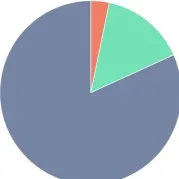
Results of metagenomic next-generation sequencing (mNGS) of bronchoalveolar lavage fluid (BALF) of this patient. (C) A total of 57590 reads were identified as microbial genome sequences. The percentage of Influenza A virus H3N2 is 15%, the percentage of SARS-CoV-2 is 3.26.
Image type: pathology (gram)